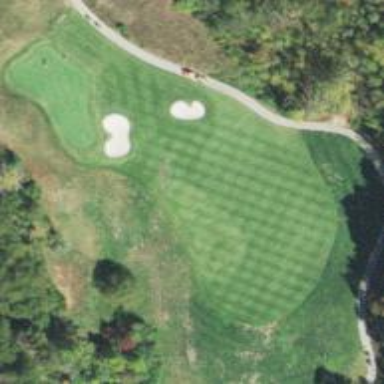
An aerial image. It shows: Grassy area designated as golf fairway.